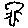
Label: tree